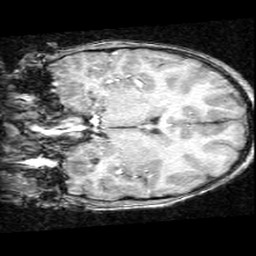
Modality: T1w
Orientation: coronal
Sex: female
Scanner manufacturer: ge
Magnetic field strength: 1.5 T
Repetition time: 21 s
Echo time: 0.008 s